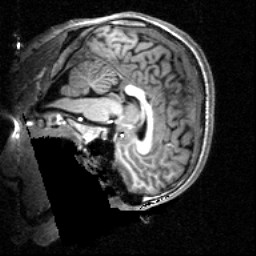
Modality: T1w
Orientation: sagittal
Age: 20
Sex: male